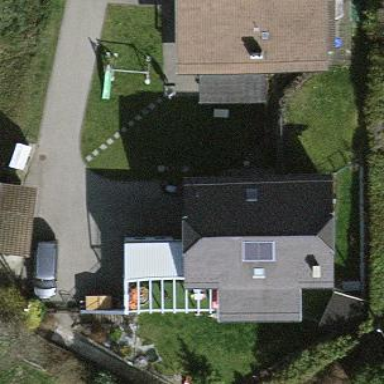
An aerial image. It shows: Simple house.